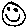
Label: smiley face